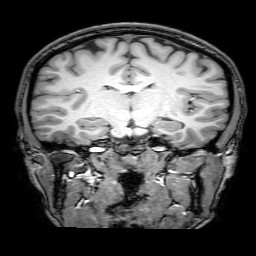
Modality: T1w
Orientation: sagittal